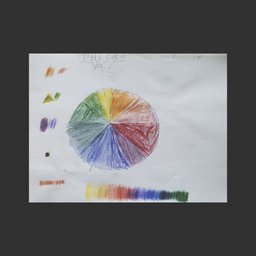
Label: decoration